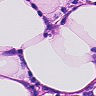
Metastatic tissue present: no